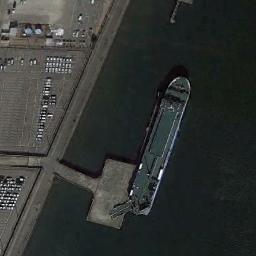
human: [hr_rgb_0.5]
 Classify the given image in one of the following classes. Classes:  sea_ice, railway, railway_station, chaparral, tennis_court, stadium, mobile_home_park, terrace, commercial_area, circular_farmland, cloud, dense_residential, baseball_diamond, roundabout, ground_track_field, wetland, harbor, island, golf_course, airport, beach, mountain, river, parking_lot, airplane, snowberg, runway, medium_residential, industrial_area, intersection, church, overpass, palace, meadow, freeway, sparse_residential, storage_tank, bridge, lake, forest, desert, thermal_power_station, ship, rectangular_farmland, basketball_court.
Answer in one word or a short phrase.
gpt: ship